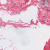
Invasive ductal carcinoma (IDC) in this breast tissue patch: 0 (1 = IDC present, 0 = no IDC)